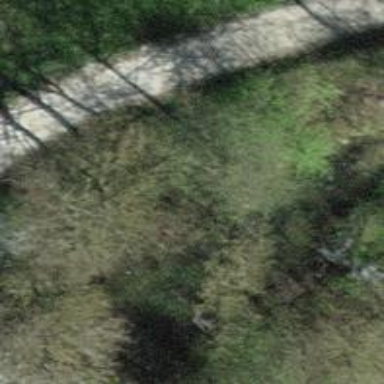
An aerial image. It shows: Culvert tunnel under ditch.